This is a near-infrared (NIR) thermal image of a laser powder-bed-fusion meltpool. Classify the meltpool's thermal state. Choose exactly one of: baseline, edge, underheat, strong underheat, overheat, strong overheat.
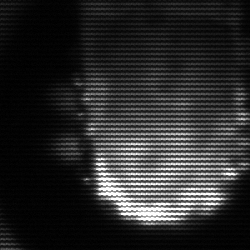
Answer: baseline